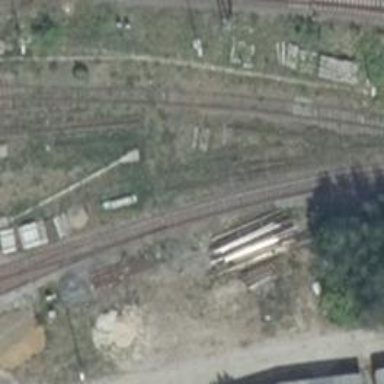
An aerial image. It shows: Railway yard.